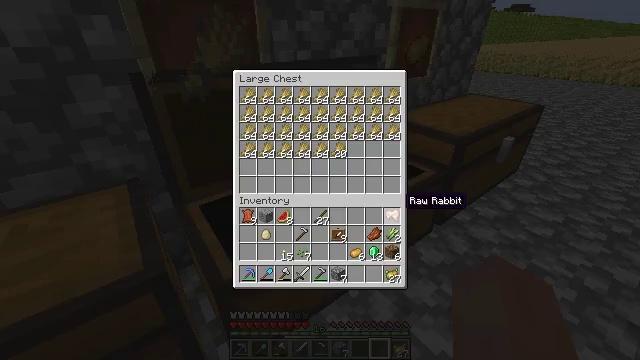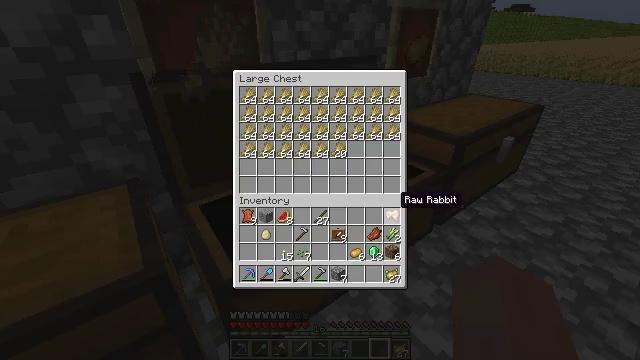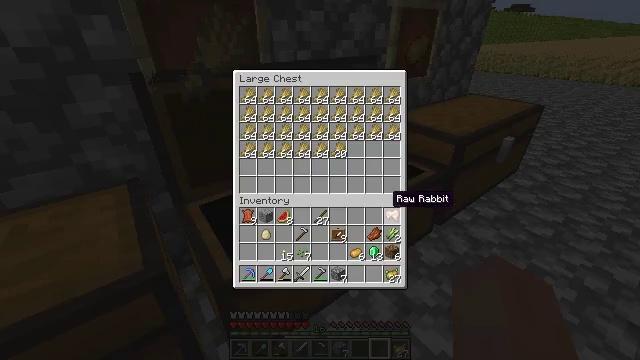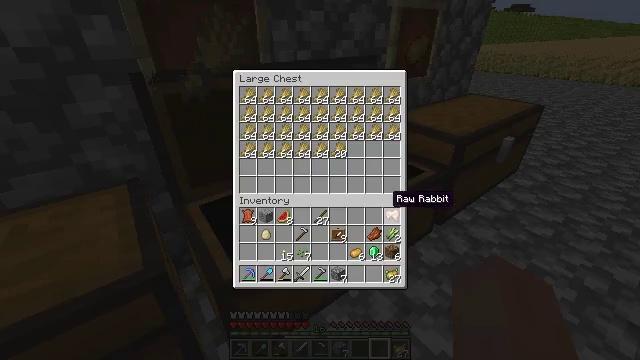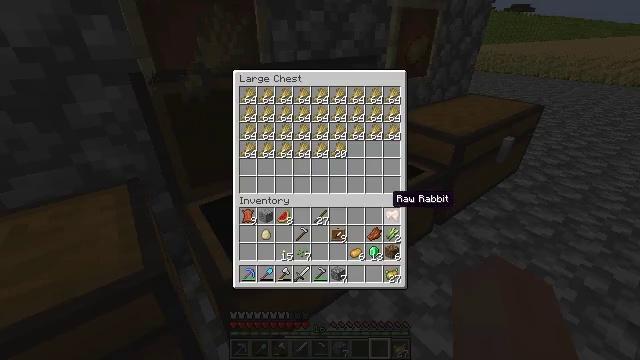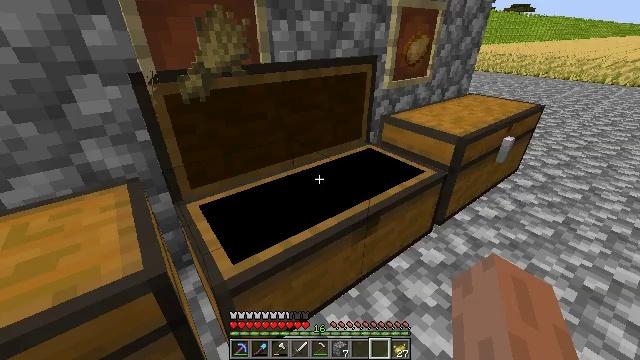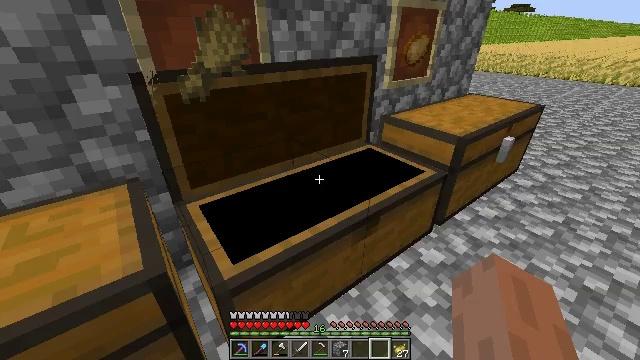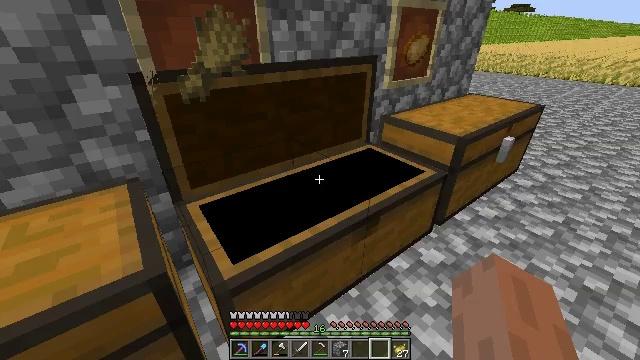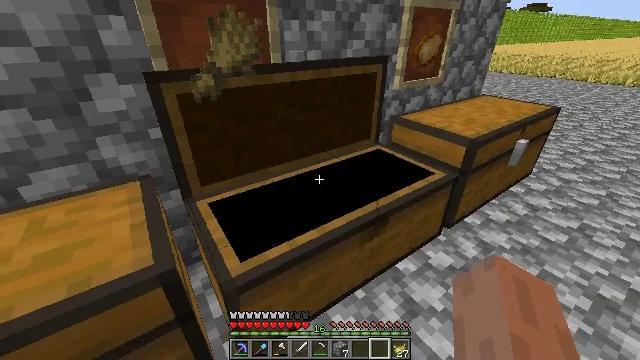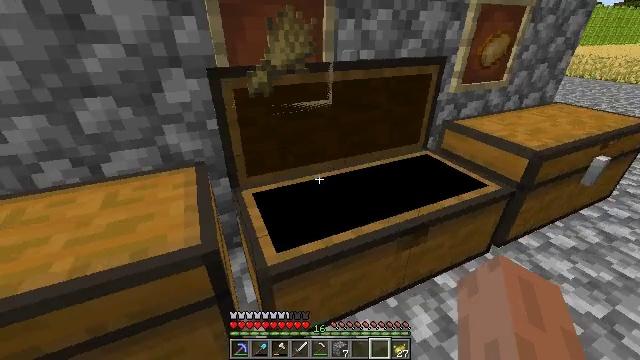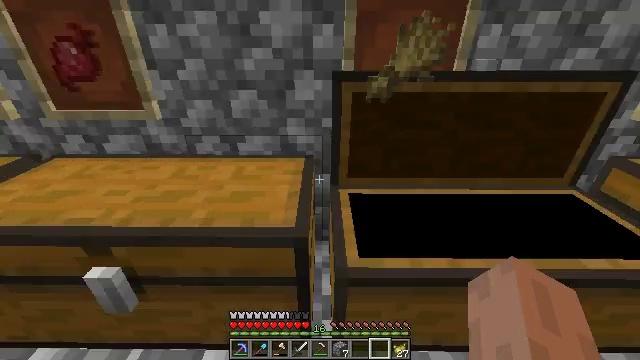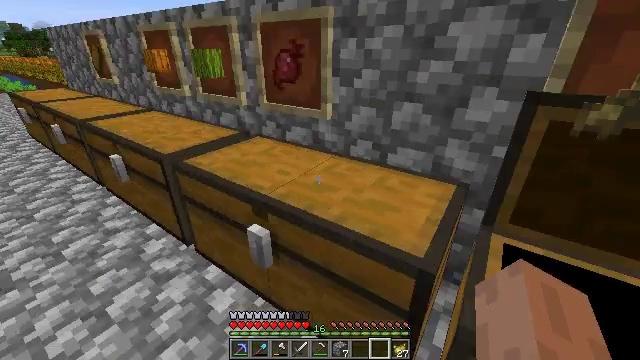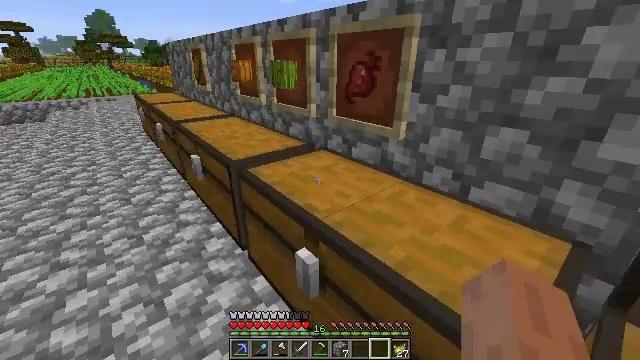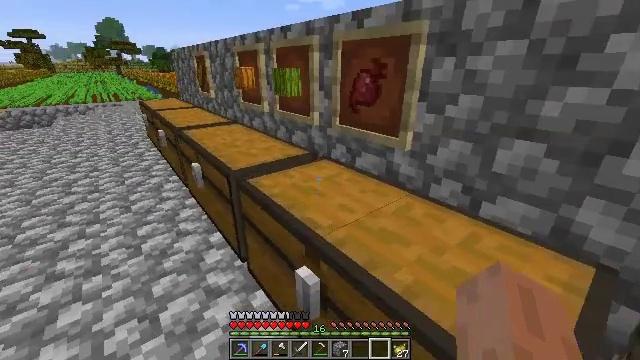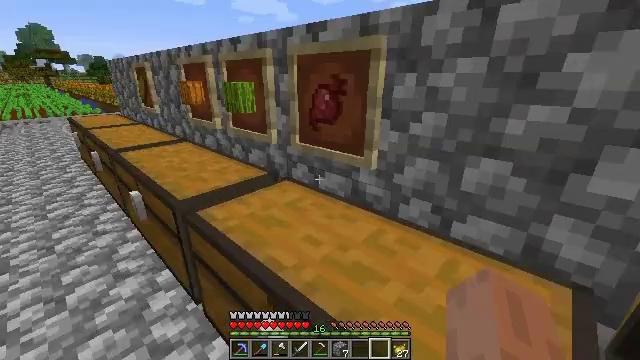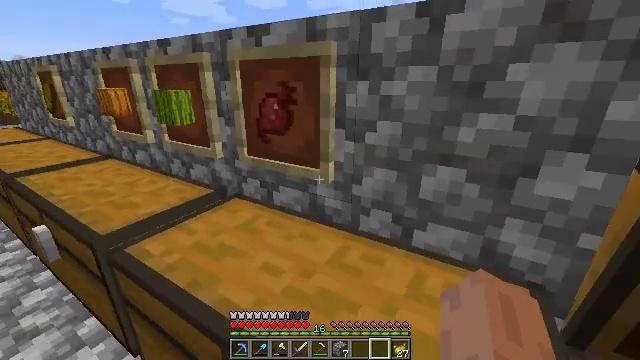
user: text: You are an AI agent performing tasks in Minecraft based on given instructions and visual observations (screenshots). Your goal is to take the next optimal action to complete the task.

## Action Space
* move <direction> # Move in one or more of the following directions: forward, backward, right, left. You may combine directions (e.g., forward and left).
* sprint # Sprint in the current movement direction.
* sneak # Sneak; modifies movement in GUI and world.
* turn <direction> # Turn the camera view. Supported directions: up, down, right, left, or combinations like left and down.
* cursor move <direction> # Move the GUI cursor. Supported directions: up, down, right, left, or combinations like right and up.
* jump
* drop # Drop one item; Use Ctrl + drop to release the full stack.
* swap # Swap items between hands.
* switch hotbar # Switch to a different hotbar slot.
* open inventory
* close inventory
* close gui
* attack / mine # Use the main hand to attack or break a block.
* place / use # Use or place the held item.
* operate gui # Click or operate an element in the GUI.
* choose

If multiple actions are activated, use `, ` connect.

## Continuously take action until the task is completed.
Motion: motion action
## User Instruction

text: Gather a pumpkin block.
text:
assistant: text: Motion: open gui
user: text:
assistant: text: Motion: cursor move left
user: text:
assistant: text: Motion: no_op
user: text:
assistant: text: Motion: no_op
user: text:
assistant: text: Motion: no_op
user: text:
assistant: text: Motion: close gui
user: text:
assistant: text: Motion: no_op
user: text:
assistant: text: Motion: turn left
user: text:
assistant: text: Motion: turn left
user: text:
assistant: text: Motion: turn left and up
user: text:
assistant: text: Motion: move forward, turn left and up
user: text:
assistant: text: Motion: move forward, turn left and up
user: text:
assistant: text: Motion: move forward, turn up
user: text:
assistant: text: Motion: move forward, turn right and up
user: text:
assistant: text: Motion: move forward, turn right and up
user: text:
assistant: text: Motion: no_op
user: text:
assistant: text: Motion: no_op
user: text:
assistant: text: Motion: move right, turn right
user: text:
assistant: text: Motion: move right, turn right
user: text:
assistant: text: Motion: move right, turn right and up
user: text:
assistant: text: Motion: move right, turn right
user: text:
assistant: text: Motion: move right, turn right
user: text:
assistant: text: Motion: move right
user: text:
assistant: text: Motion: move right
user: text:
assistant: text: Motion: move forward and move right
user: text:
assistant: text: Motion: move forward and move right, turn left and down
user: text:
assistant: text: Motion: move forward and move right, turn left and down
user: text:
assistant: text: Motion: move forward and move right
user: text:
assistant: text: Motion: move forward, use / place
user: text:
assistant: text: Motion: move forward, use / place